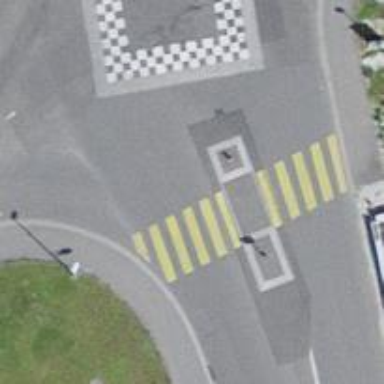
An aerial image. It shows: Uncontrolled zebra crossing with pedestrian island.